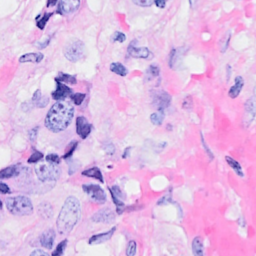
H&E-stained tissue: Breast